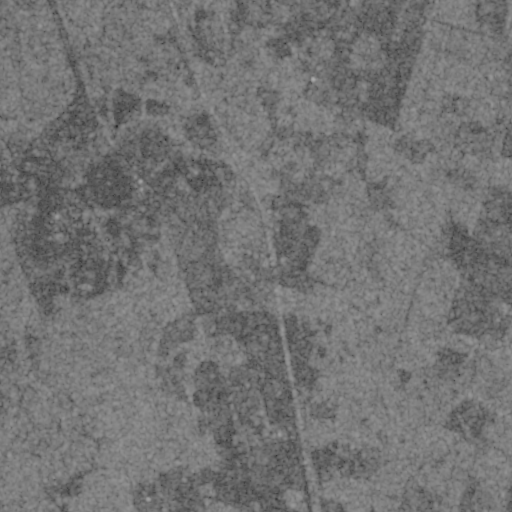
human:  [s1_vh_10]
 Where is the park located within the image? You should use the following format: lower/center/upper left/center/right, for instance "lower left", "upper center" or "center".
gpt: The park is located in the upper right of the image.
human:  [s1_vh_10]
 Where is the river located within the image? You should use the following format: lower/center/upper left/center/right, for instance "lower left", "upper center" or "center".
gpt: The river is located in the upper of the image.
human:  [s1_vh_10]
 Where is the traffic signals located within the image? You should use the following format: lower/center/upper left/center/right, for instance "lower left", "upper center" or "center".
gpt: The traffic signals is located in the upper left of the image.
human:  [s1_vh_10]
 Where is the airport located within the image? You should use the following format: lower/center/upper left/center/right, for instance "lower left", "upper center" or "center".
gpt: There is no airport in the image.

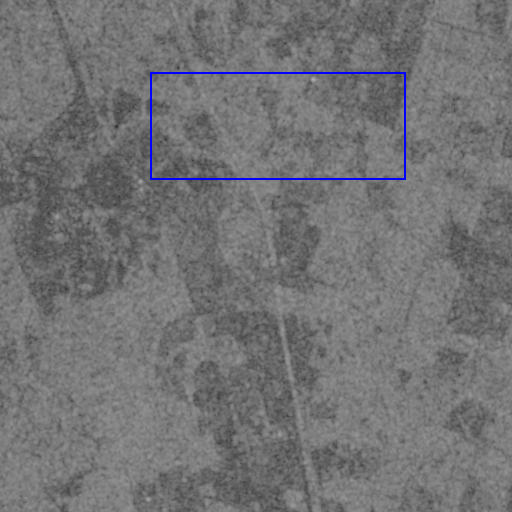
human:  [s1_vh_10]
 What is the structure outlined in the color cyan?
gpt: There is no cyan outline.
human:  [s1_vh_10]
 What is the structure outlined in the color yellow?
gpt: There is no structure outlined in yellow.